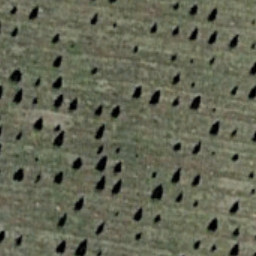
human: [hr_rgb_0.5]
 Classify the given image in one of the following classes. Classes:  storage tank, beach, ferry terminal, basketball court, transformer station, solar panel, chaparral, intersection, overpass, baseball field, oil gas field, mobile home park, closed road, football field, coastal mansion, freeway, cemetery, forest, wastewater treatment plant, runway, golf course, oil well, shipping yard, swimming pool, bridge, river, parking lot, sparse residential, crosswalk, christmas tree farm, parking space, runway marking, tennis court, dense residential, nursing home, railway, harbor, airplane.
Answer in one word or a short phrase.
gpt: christmas tree farm